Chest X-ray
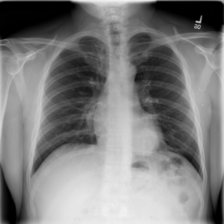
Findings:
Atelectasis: negative
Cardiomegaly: negative
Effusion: negative
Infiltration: negative
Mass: negative
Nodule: negative
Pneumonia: negative
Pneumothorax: negative
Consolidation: negative
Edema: negative
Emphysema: negative
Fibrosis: negative
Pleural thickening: negative
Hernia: negative